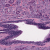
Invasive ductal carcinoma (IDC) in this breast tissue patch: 1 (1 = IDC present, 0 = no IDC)